Question: I have a markup that looks like this:
'''
<div style="width: 150px; height: 250px;">
<img src="Image1.jpg" />
<div class="YellowExclaimIcon iconsBlack"></div>
</div>
'''
What I want to achieve is below:

Meaning that the image should always be placed center (Both horizontal and vertical) in the parent div and the warning icon should on top of the image with a margin of 5 to the right and to the bottom.
Another thing to note is that, the image width and height is not always the same, but the position for the warning icon should always be the correct place.
The YellowExclaimIcon class contains a background image, but can be altered to a image if need be. Something to consider is the image also has a max-width and max-height.
I tried with the answer in this thread <URL> but I could't get it to work with the centering.
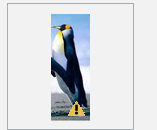
Answer: if the image width & height are variable, you can only achieve this if you change the markup, something like this:
'''
<style type="text/css">
div.container {
width:150px; height:250px; display:table-cell; vertical-align:middle;
text-align:center; background-color:#ededed}
div.image {
position:relative; display:inline-block; }
div.image img {
display:block; }
div.YellowExclaimIcon {
position:absolute; width:80px; height:80px; bottom:5px; right:5px;
background:transparent url(your-icon.png) no-repeat 100% 100%}
</style>
<div class="container">
<div class="image">
<img src="Image.jpg" alt="" />
<div class="YellowExclaimIcon"></div>
</div>
</div>
'''
The sample above will always horizontally & vertically align the image in the center, with an icon in the bottom right corner, 5px margin.
Check a working sample: <URL>